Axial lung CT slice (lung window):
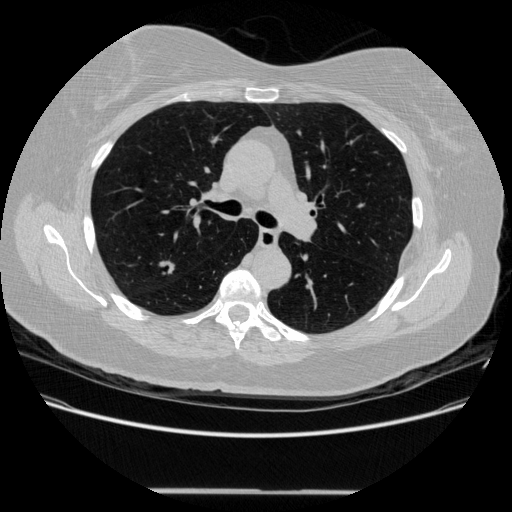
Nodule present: yes
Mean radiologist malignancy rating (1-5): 4.667